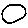
Label: circle